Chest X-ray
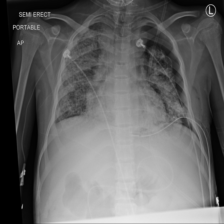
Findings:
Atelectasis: negative
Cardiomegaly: negative
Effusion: negative
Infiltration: negative
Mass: negative
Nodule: negative
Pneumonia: negative
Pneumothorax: positive
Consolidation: negative
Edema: negative
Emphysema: positive
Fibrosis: negative
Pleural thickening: negative
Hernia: negative